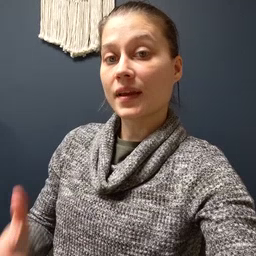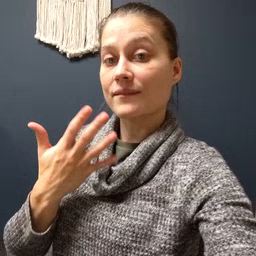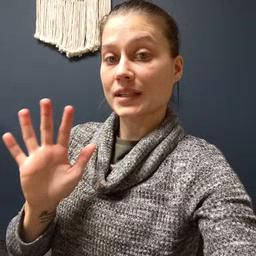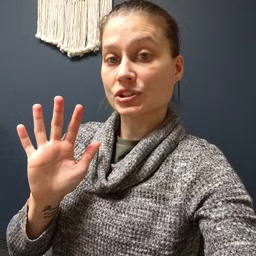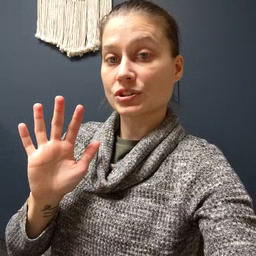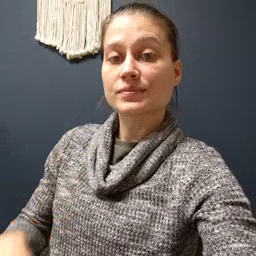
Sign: finish